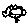
Label: flower